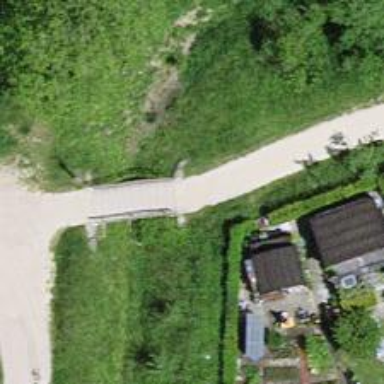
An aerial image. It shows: Footway bridge.